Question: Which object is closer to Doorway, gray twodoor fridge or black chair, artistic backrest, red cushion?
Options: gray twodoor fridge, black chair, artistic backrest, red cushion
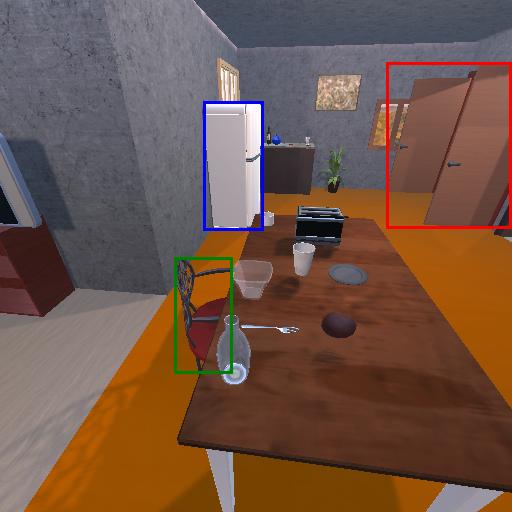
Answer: gray twodoor fridge